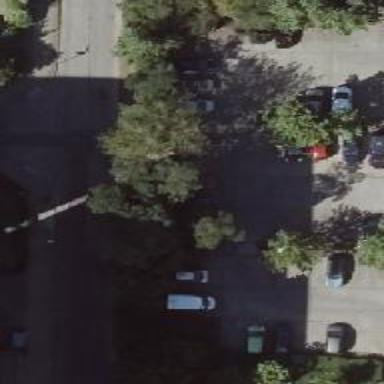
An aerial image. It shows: Concrete parking aisle on service road.